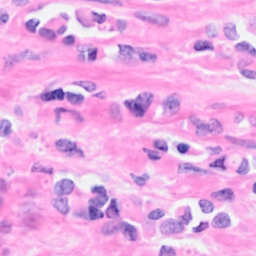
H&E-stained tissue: Breast